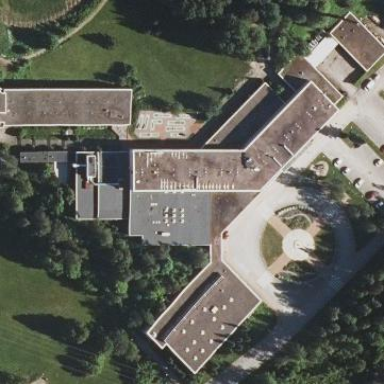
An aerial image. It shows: Hotel building.